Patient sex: M
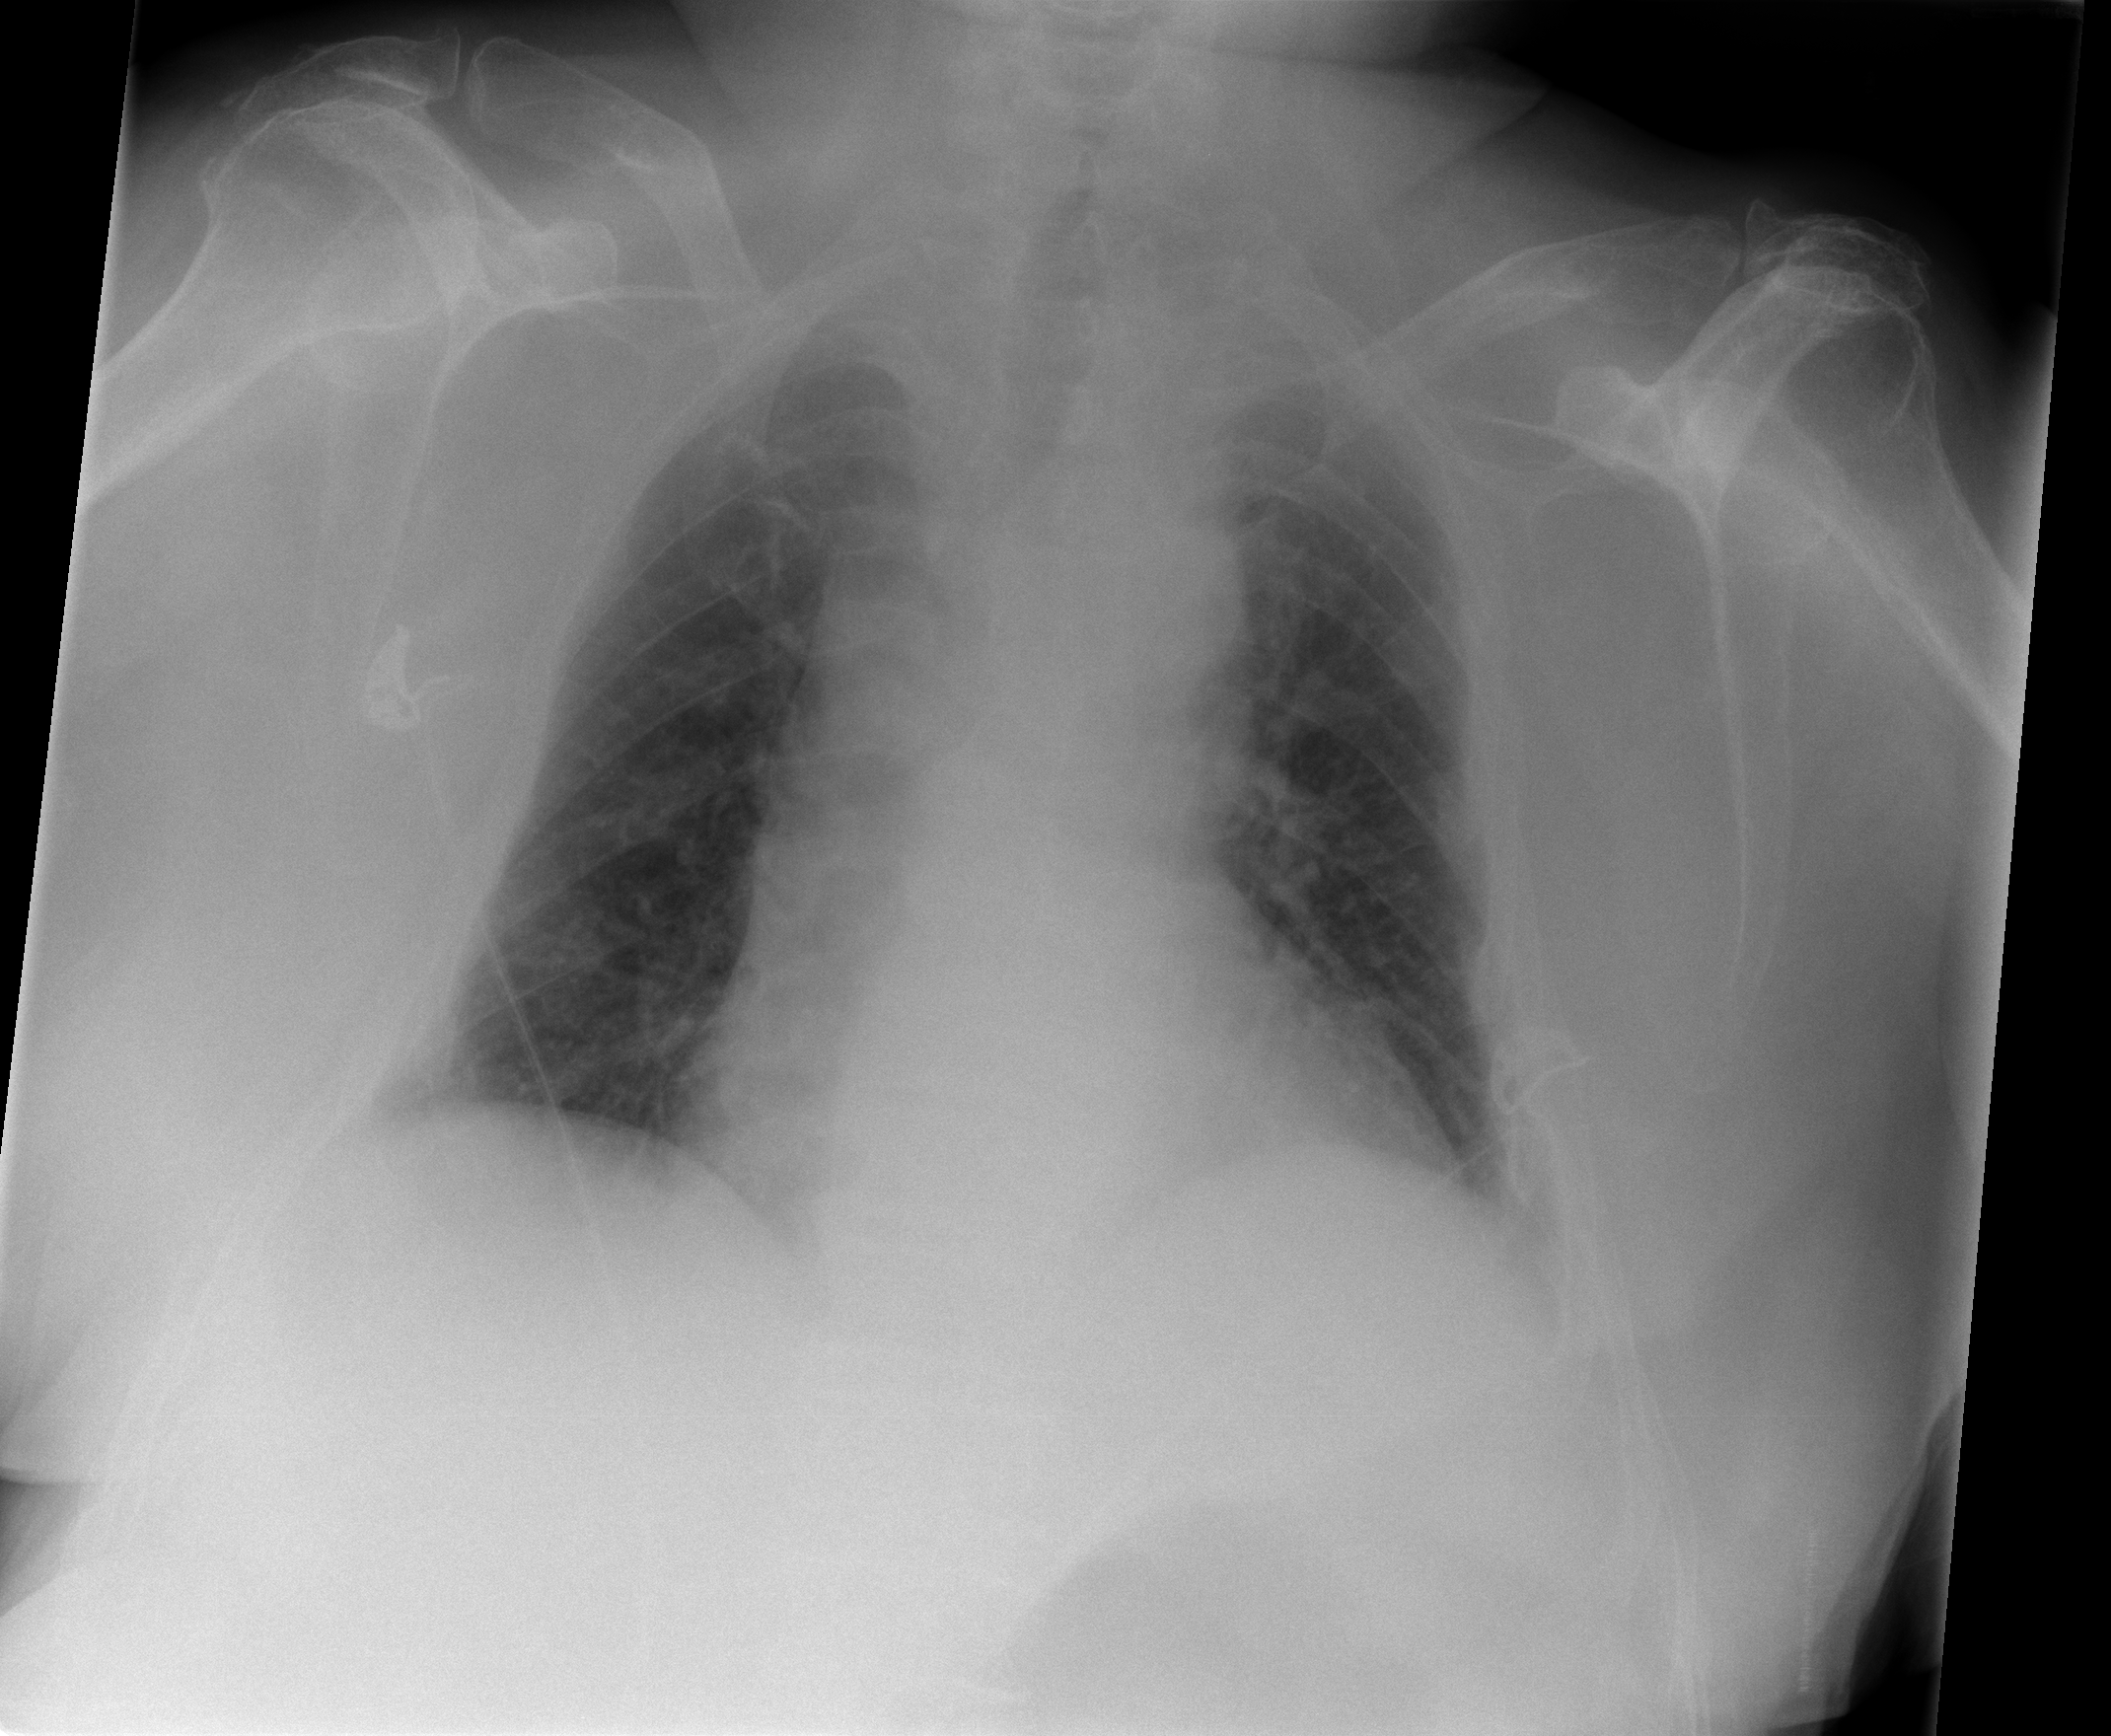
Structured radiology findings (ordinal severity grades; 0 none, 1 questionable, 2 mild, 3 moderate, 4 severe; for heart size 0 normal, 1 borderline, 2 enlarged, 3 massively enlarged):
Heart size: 1
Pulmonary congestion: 2
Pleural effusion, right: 0
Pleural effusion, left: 0
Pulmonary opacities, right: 0
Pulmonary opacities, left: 0
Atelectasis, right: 0
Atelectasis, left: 0